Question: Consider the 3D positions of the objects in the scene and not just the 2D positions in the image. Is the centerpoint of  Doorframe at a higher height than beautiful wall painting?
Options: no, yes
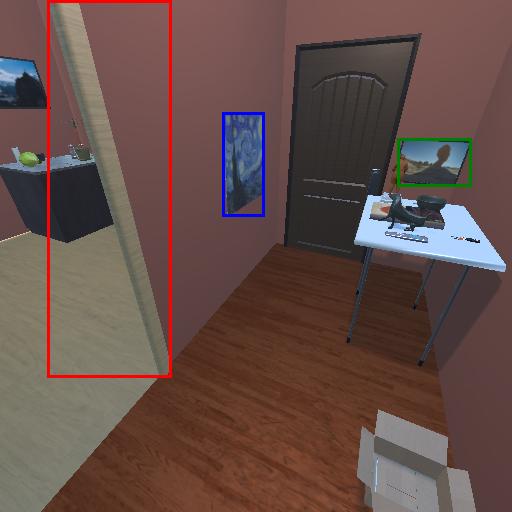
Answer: no